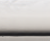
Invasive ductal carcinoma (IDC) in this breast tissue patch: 0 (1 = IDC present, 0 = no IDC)